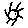
Label: sun